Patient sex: F
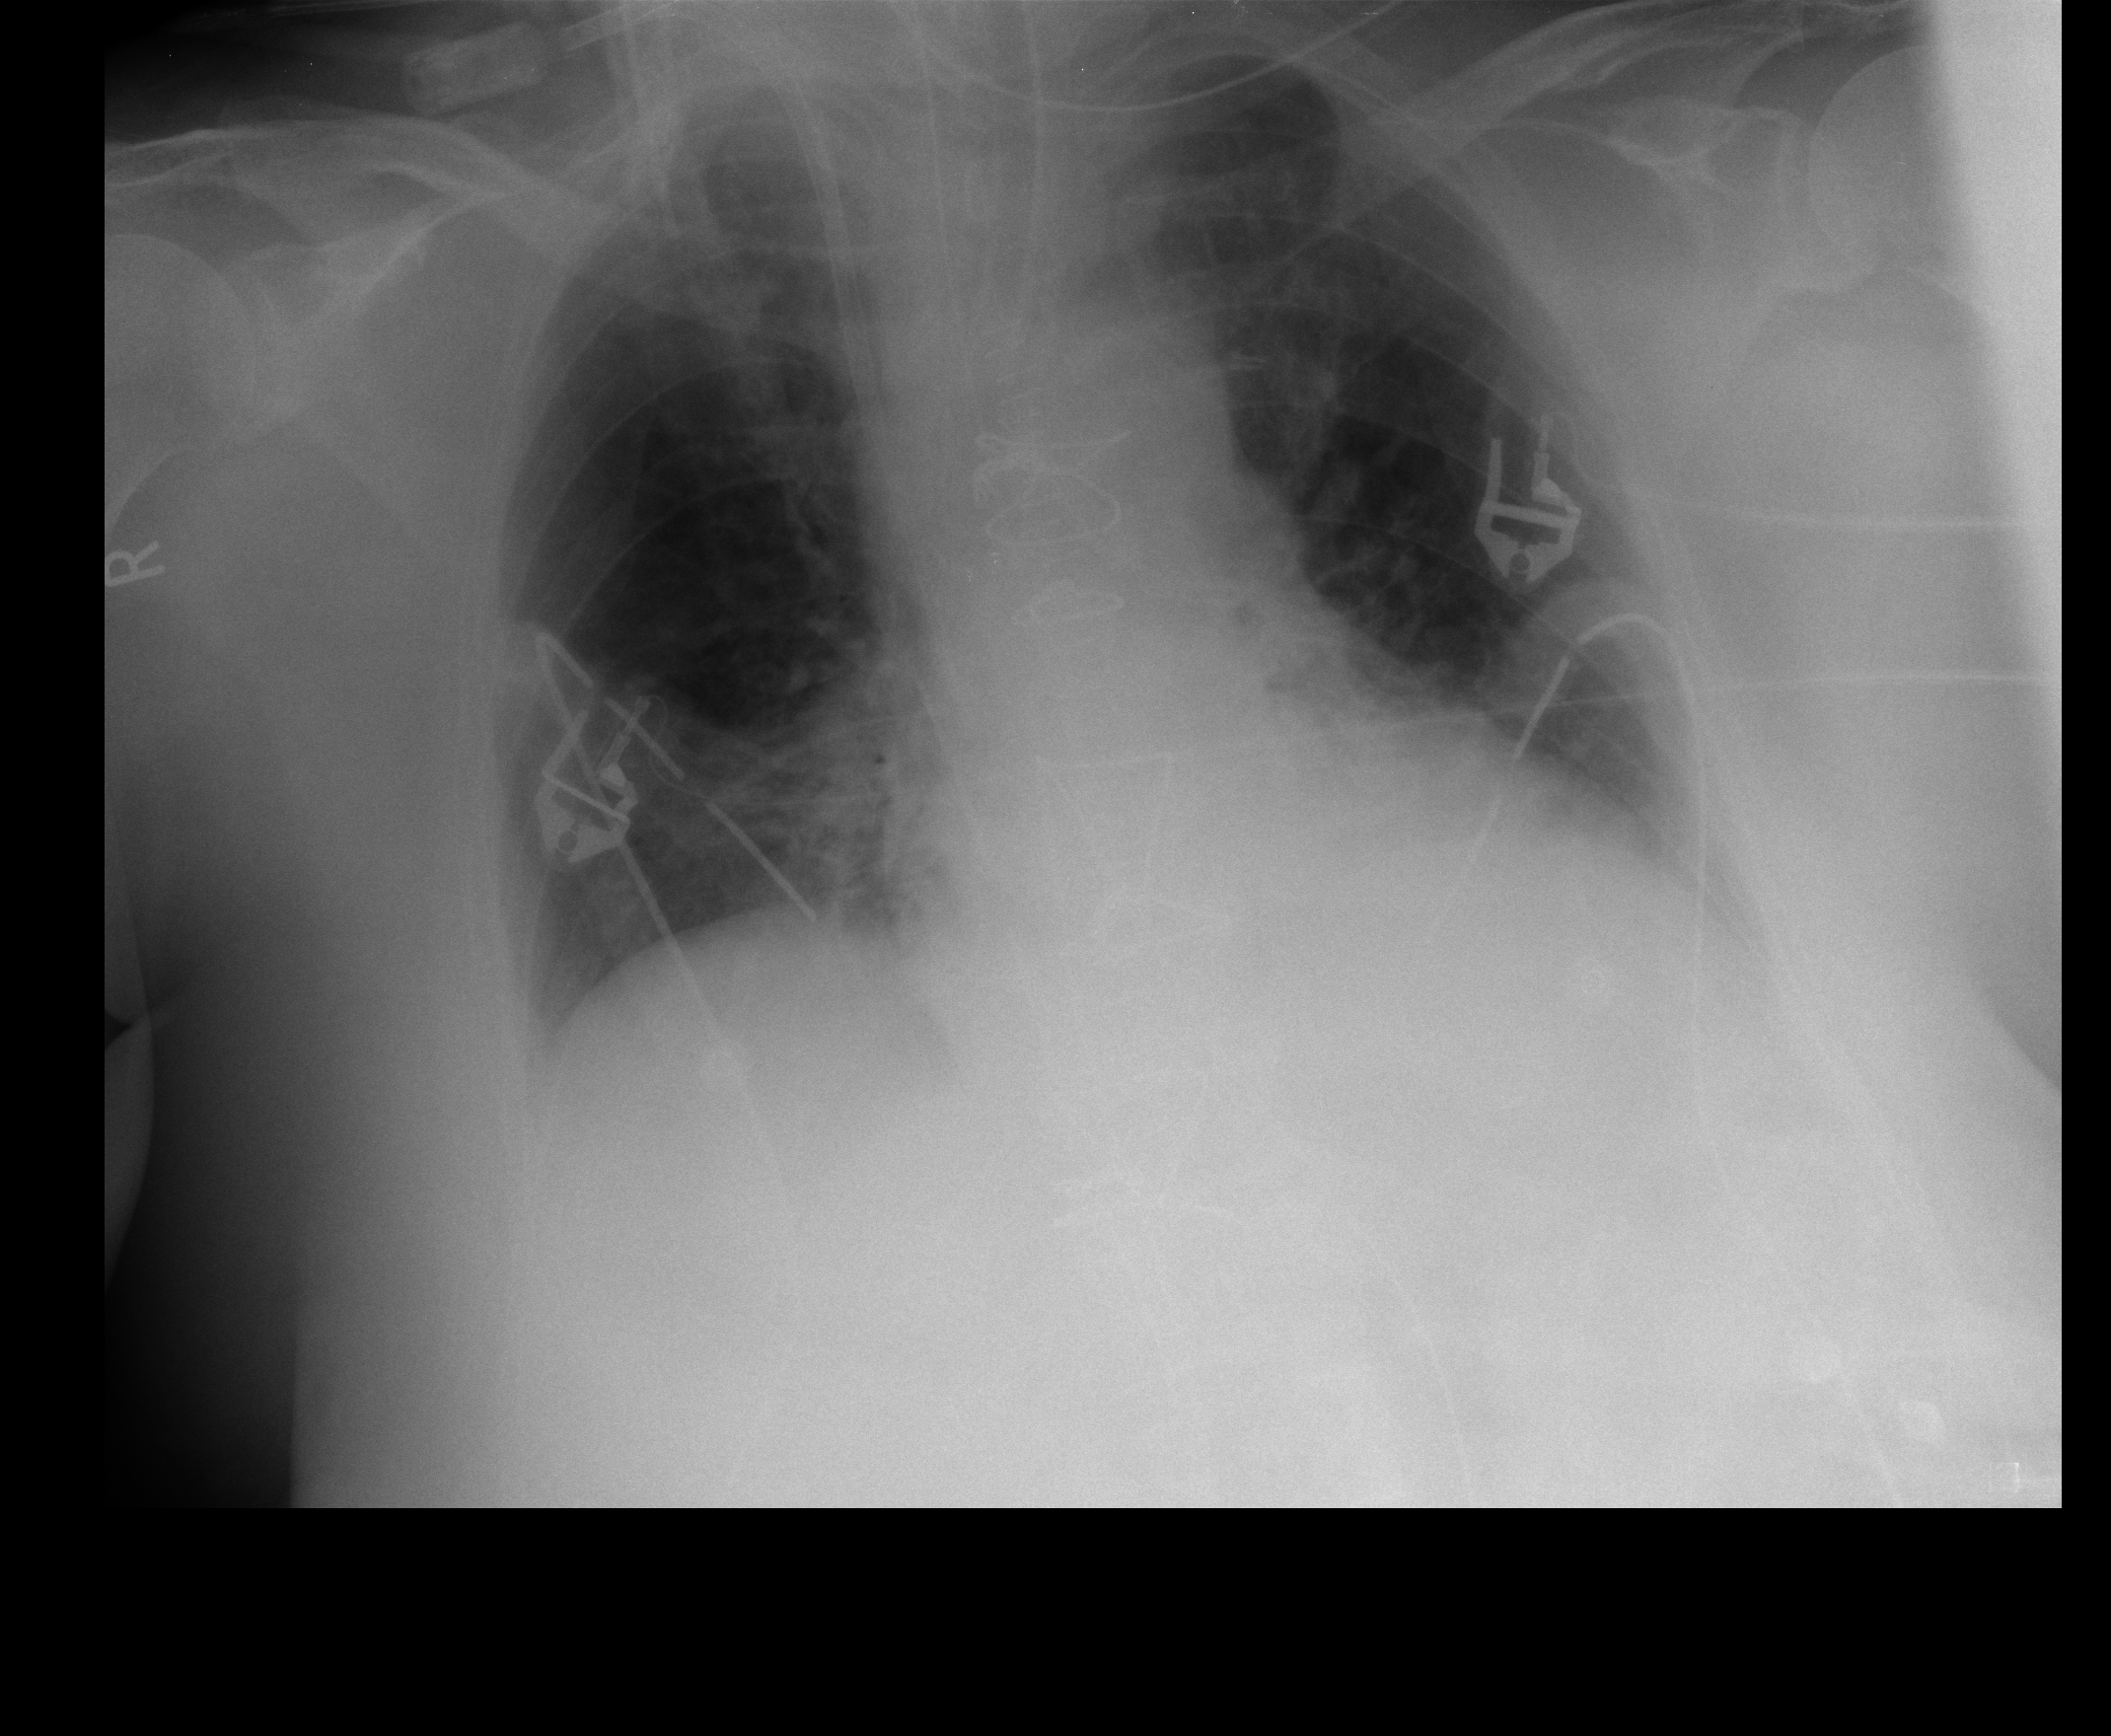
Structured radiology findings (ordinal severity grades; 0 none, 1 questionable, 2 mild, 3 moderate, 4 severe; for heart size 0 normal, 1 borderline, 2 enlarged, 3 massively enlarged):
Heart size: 2
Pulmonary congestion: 2
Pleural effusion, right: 0
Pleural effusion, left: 1
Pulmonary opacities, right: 2
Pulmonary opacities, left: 1
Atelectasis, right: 1
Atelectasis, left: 1